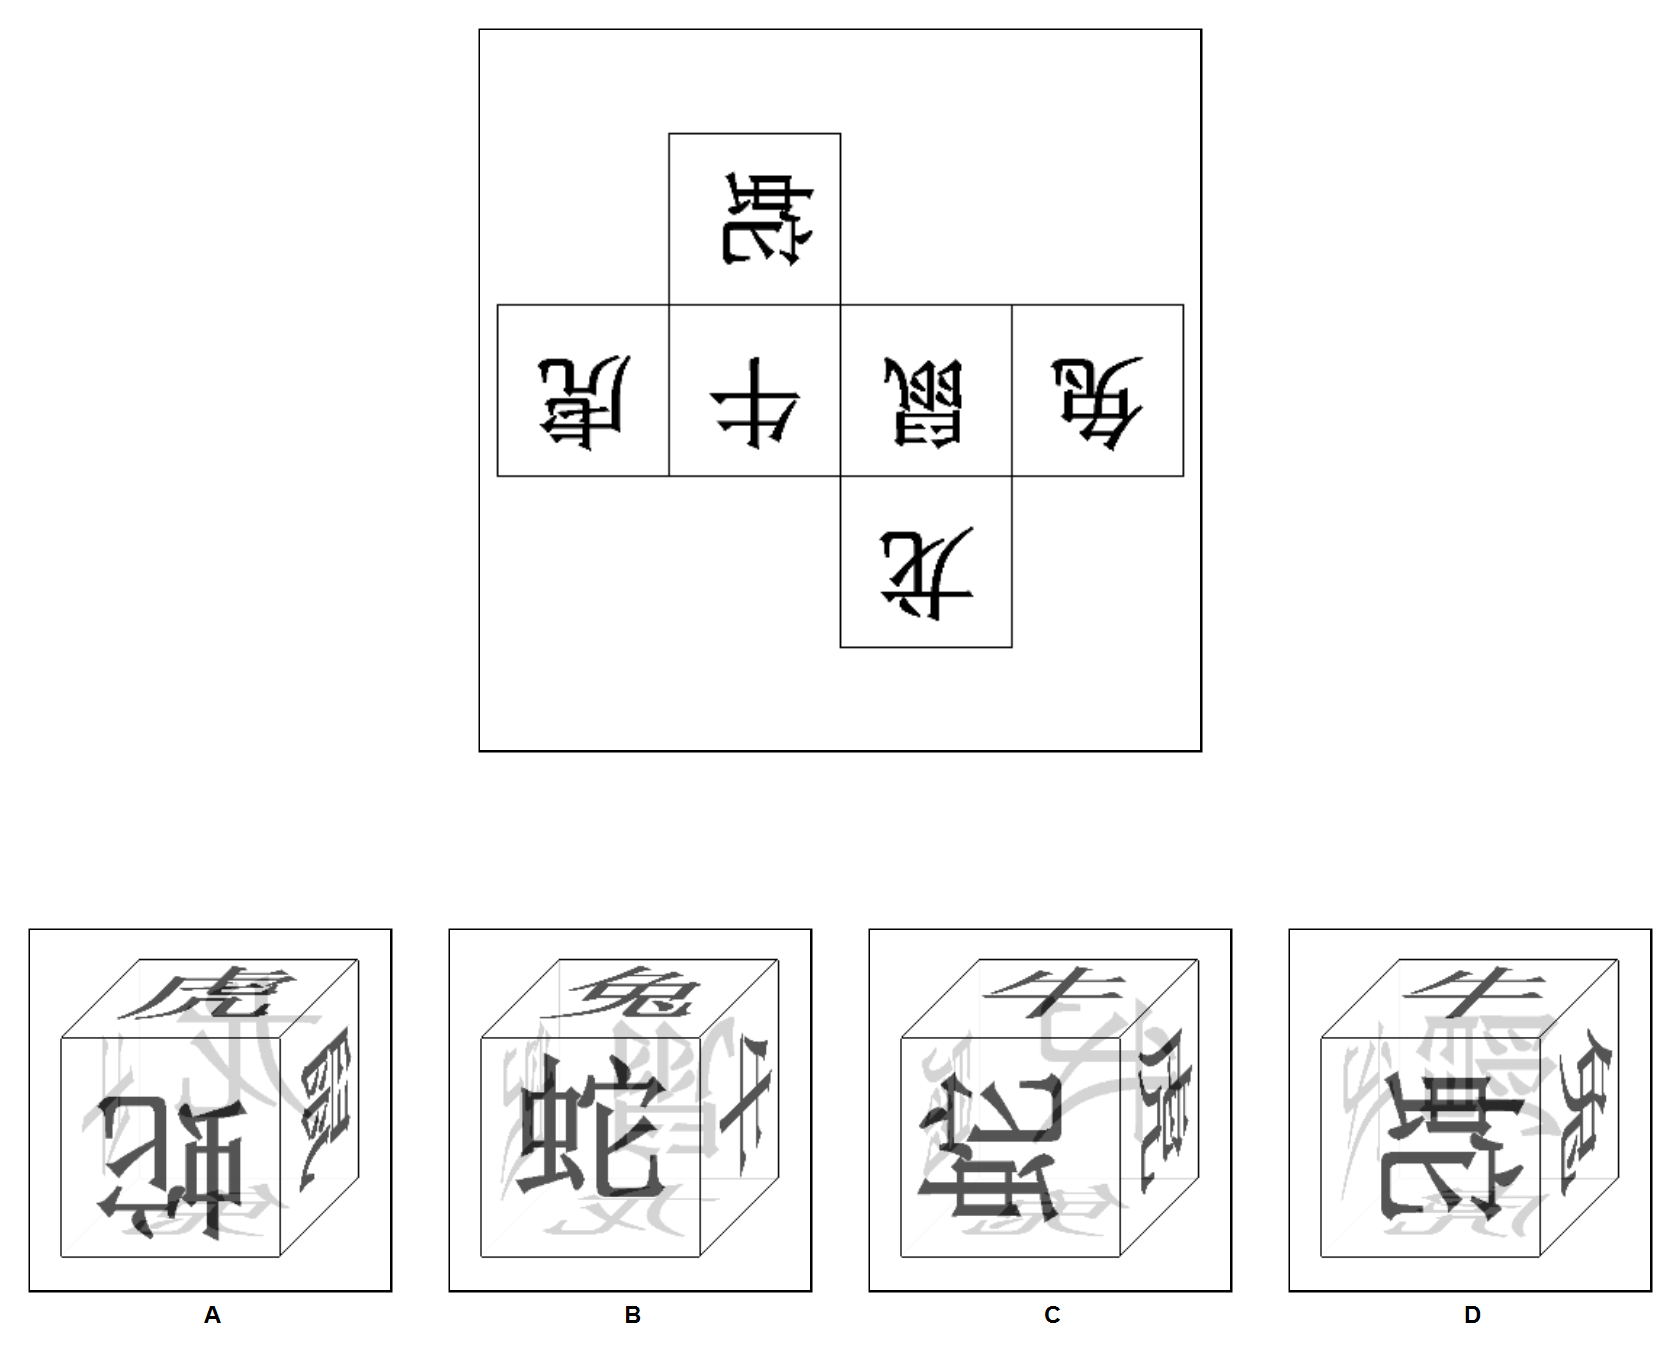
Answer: C